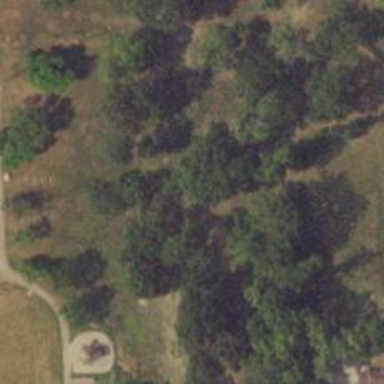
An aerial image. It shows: Disc golf hole.